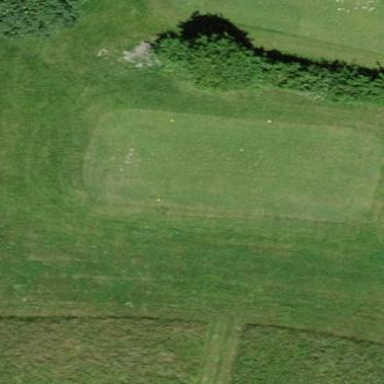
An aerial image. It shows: Grass area designated as golf tee.